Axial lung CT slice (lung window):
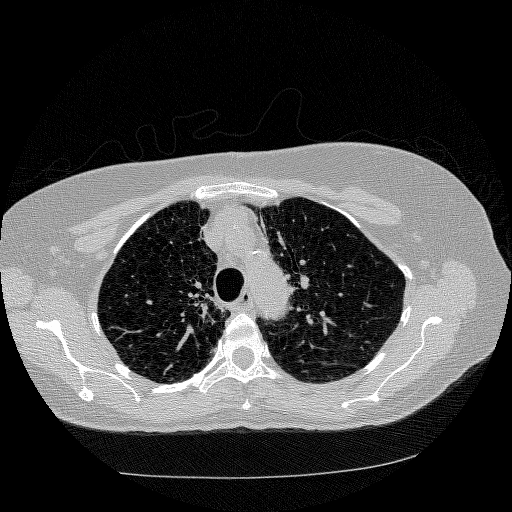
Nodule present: no